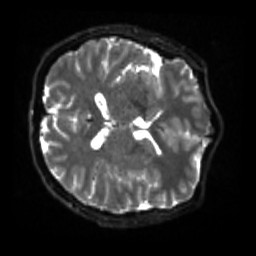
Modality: sbref
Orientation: axial
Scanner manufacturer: siemens
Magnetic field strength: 3 T
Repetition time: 4 s
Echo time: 0.0594 s